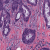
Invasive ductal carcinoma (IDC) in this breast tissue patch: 1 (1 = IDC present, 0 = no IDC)